Interaction volume radius: 5 \u00c5
Interaction volume height: 10 \u00c5
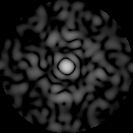
Disorder parameter: 0.8202